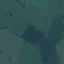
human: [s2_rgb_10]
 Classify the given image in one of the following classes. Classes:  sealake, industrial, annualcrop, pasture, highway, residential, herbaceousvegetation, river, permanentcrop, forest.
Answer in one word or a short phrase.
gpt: Pasture